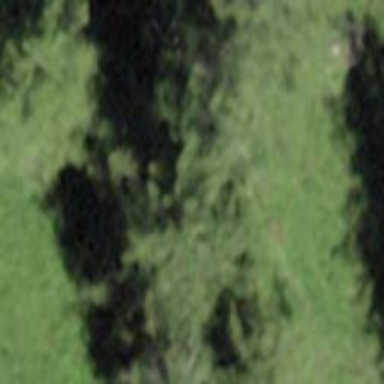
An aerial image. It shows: Forest area.